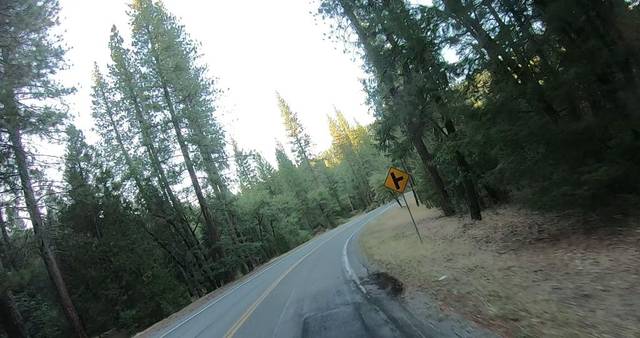
Region: United States
Coordinates: 40.003, -120.958